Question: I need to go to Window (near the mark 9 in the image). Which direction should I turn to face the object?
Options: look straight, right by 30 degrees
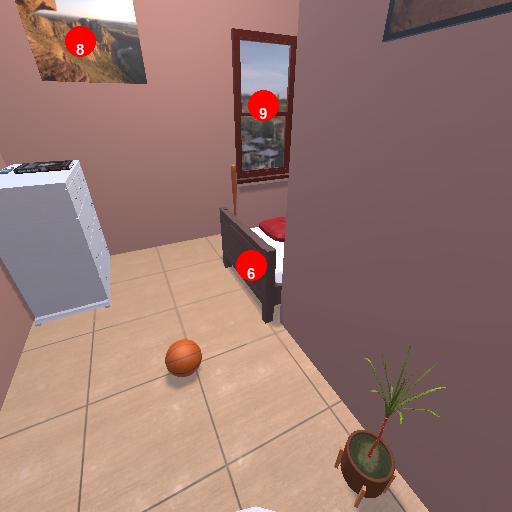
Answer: look straight